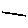
Label: line